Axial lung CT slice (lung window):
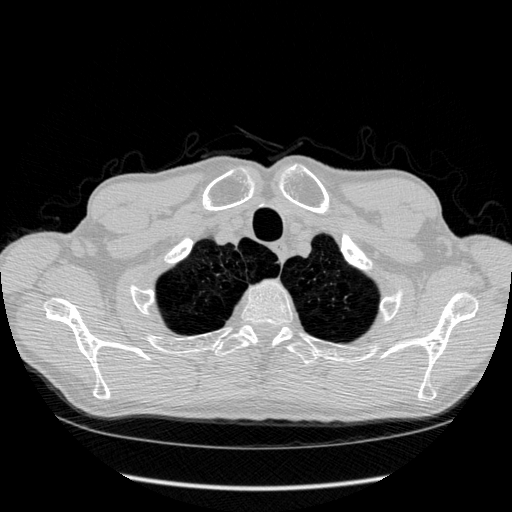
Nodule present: no